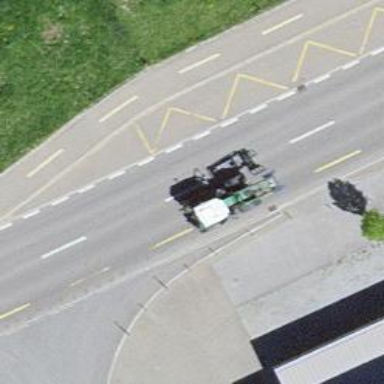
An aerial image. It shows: Asphalt road with separate sidewalk. There is designated cycle lane on the left.